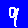
Digit: 9